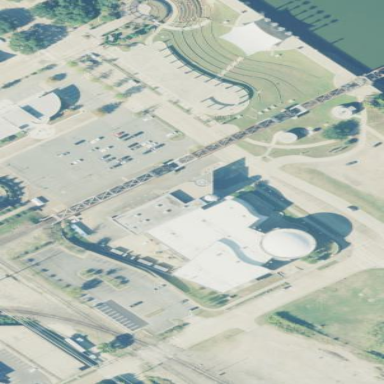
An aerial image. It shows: Museum building.